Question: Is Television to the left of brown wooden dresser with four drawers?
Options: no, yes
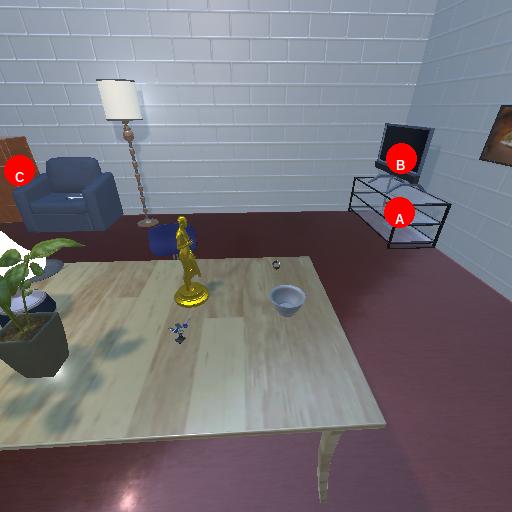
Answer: no